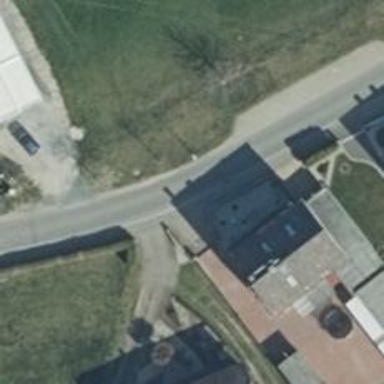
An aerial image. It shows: Residential road with asphalt surface.